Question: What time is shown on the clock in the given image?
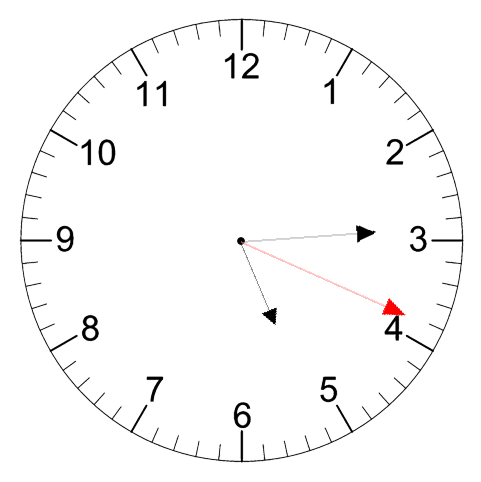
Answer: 05:14:19